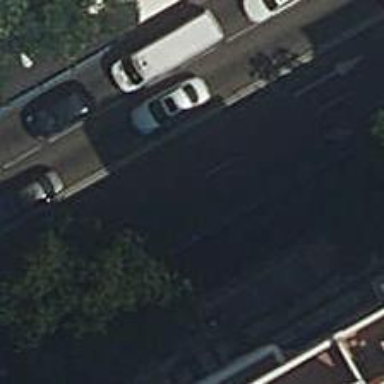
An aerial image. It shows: Asphalted primary highway with shared lane for cyclists.